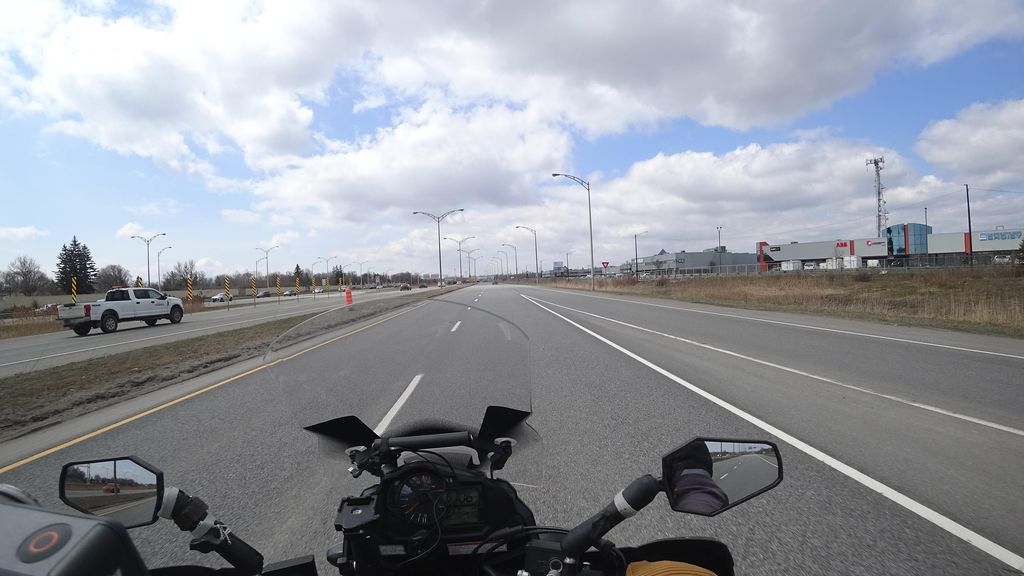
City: quebec_city